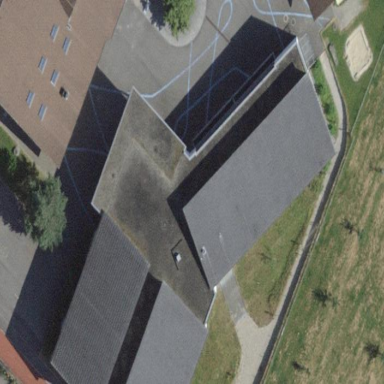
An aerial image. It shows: School building.